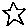
Label: star